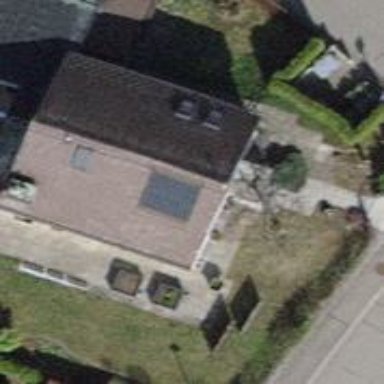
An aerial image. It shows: Small solar photovoltaic panel generator on the roof of building.